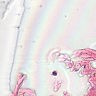
Metastatic tissue present: no